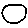
Label: circle